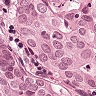
Metastatic tissue present: yes